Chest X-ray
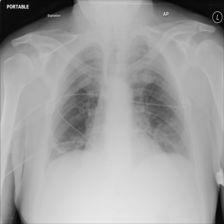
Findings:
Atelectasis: negative
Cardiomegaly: negative
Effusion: negative
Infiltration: negative
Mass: negative
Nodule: negative
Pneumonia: negative
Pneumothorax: negative
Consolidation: negative
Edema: negative
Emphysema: negative
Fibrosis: negative
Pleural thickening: negative
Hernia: negative